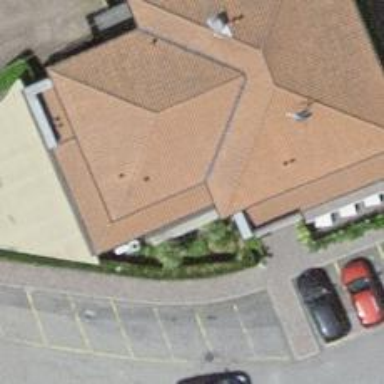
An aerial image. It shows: Restaurant.